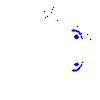
Particle: pion